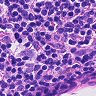
Metastatic tissue present: no